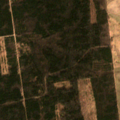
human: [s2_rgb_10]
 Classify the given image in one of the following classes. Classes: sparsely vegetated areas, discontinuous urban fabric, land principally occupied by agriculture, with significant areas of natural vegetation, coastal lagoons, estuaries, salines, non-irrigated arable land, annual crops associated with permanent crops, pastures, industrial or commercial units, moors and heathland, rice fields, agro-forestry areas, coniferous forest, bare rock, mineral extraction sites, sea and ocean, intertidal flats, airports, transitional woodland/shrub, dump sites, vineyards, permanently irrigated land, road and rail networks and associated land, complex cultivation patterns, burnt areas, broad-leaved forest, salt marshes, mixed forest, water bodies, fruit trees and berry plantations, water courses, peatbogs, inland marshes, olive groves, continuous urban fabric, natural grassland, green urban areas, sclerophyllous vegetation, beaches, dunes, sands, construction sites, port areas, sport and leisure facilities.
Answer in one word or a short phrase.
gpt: non-irrigated arable land, coniferous forest, mixed forest, transitional woodland/shrub